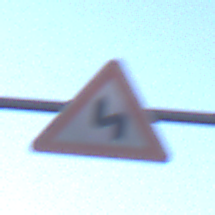
Verkehrszeichen: DoppelkurveZunaechstLinks
Umgebung: Outdoor, Urban
Tageszeit: SunriseSunset
Wetter: Clear
Licht: Natural
Jahreszeit: NotSpecified
Kontrast: MediumContrast